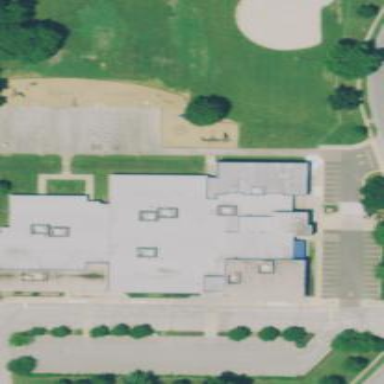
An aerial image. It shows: School building.